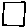
Label: square